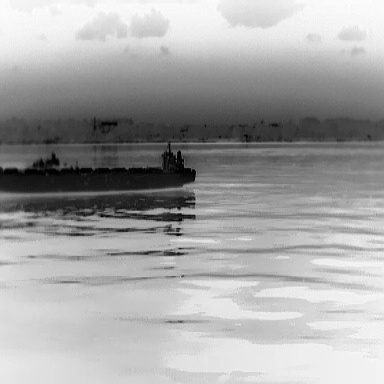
There is a liner in the infrared image.